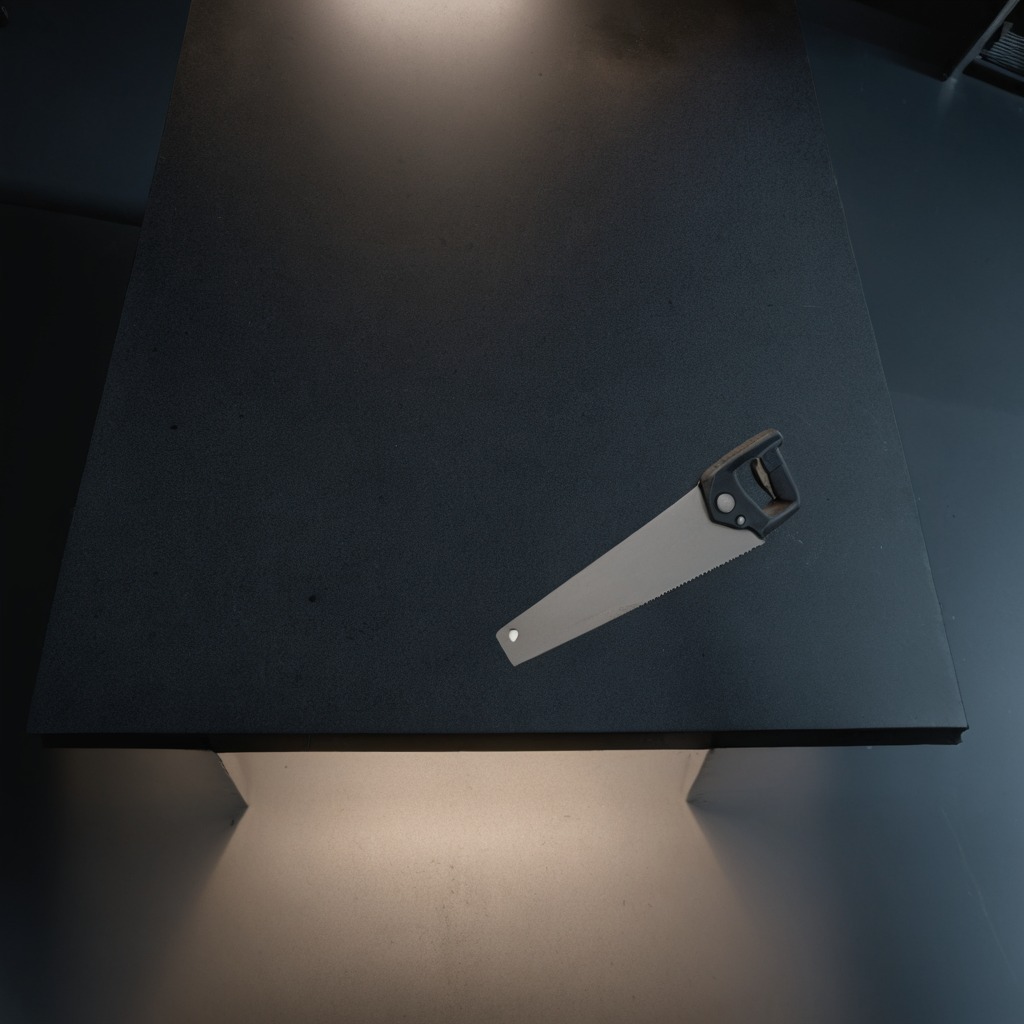
A metal saw lies on a clean granite table inside a workshop at night.